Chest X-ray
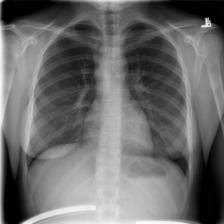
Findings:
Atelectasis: negative
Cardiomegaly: negative
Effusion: negative
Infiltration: negative
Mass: negative
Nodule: negative
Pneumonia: negative
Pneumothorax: negative
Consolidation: negative
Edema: negative
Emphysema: negative
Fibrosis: negative
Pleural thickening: negative
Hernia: negative